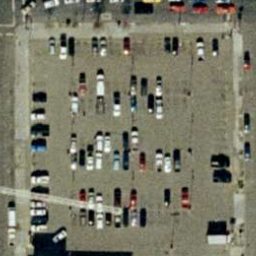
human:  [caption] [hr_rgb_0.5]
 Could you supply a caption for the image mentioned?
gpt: Lots of cars parked in the parking lot .

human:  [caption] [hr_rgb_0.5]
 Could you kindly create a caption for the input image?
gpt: Lots of cars parked scatteredly in the parking lot .

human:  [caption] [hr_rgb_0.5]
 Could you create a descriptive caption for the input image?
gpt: Many cars parked scatteredly with some empty parking spaces in the parking lot .

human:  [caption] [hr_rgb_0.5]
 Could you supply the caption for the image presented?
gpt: It is a parking lot with many cars parked scatteredly and some parking spots are free .

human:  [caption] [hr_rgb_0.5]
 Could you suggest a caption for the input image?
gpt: Many cars parked scatteredly with some free parking spots in the parking lot .